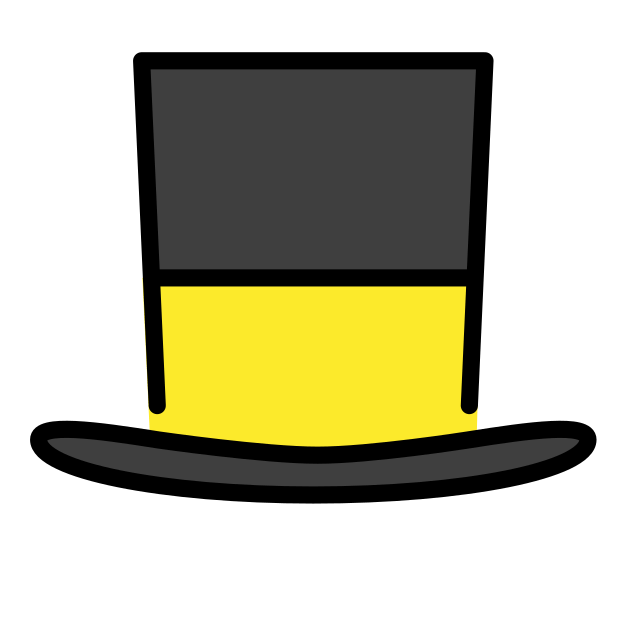
top hat